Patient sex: M
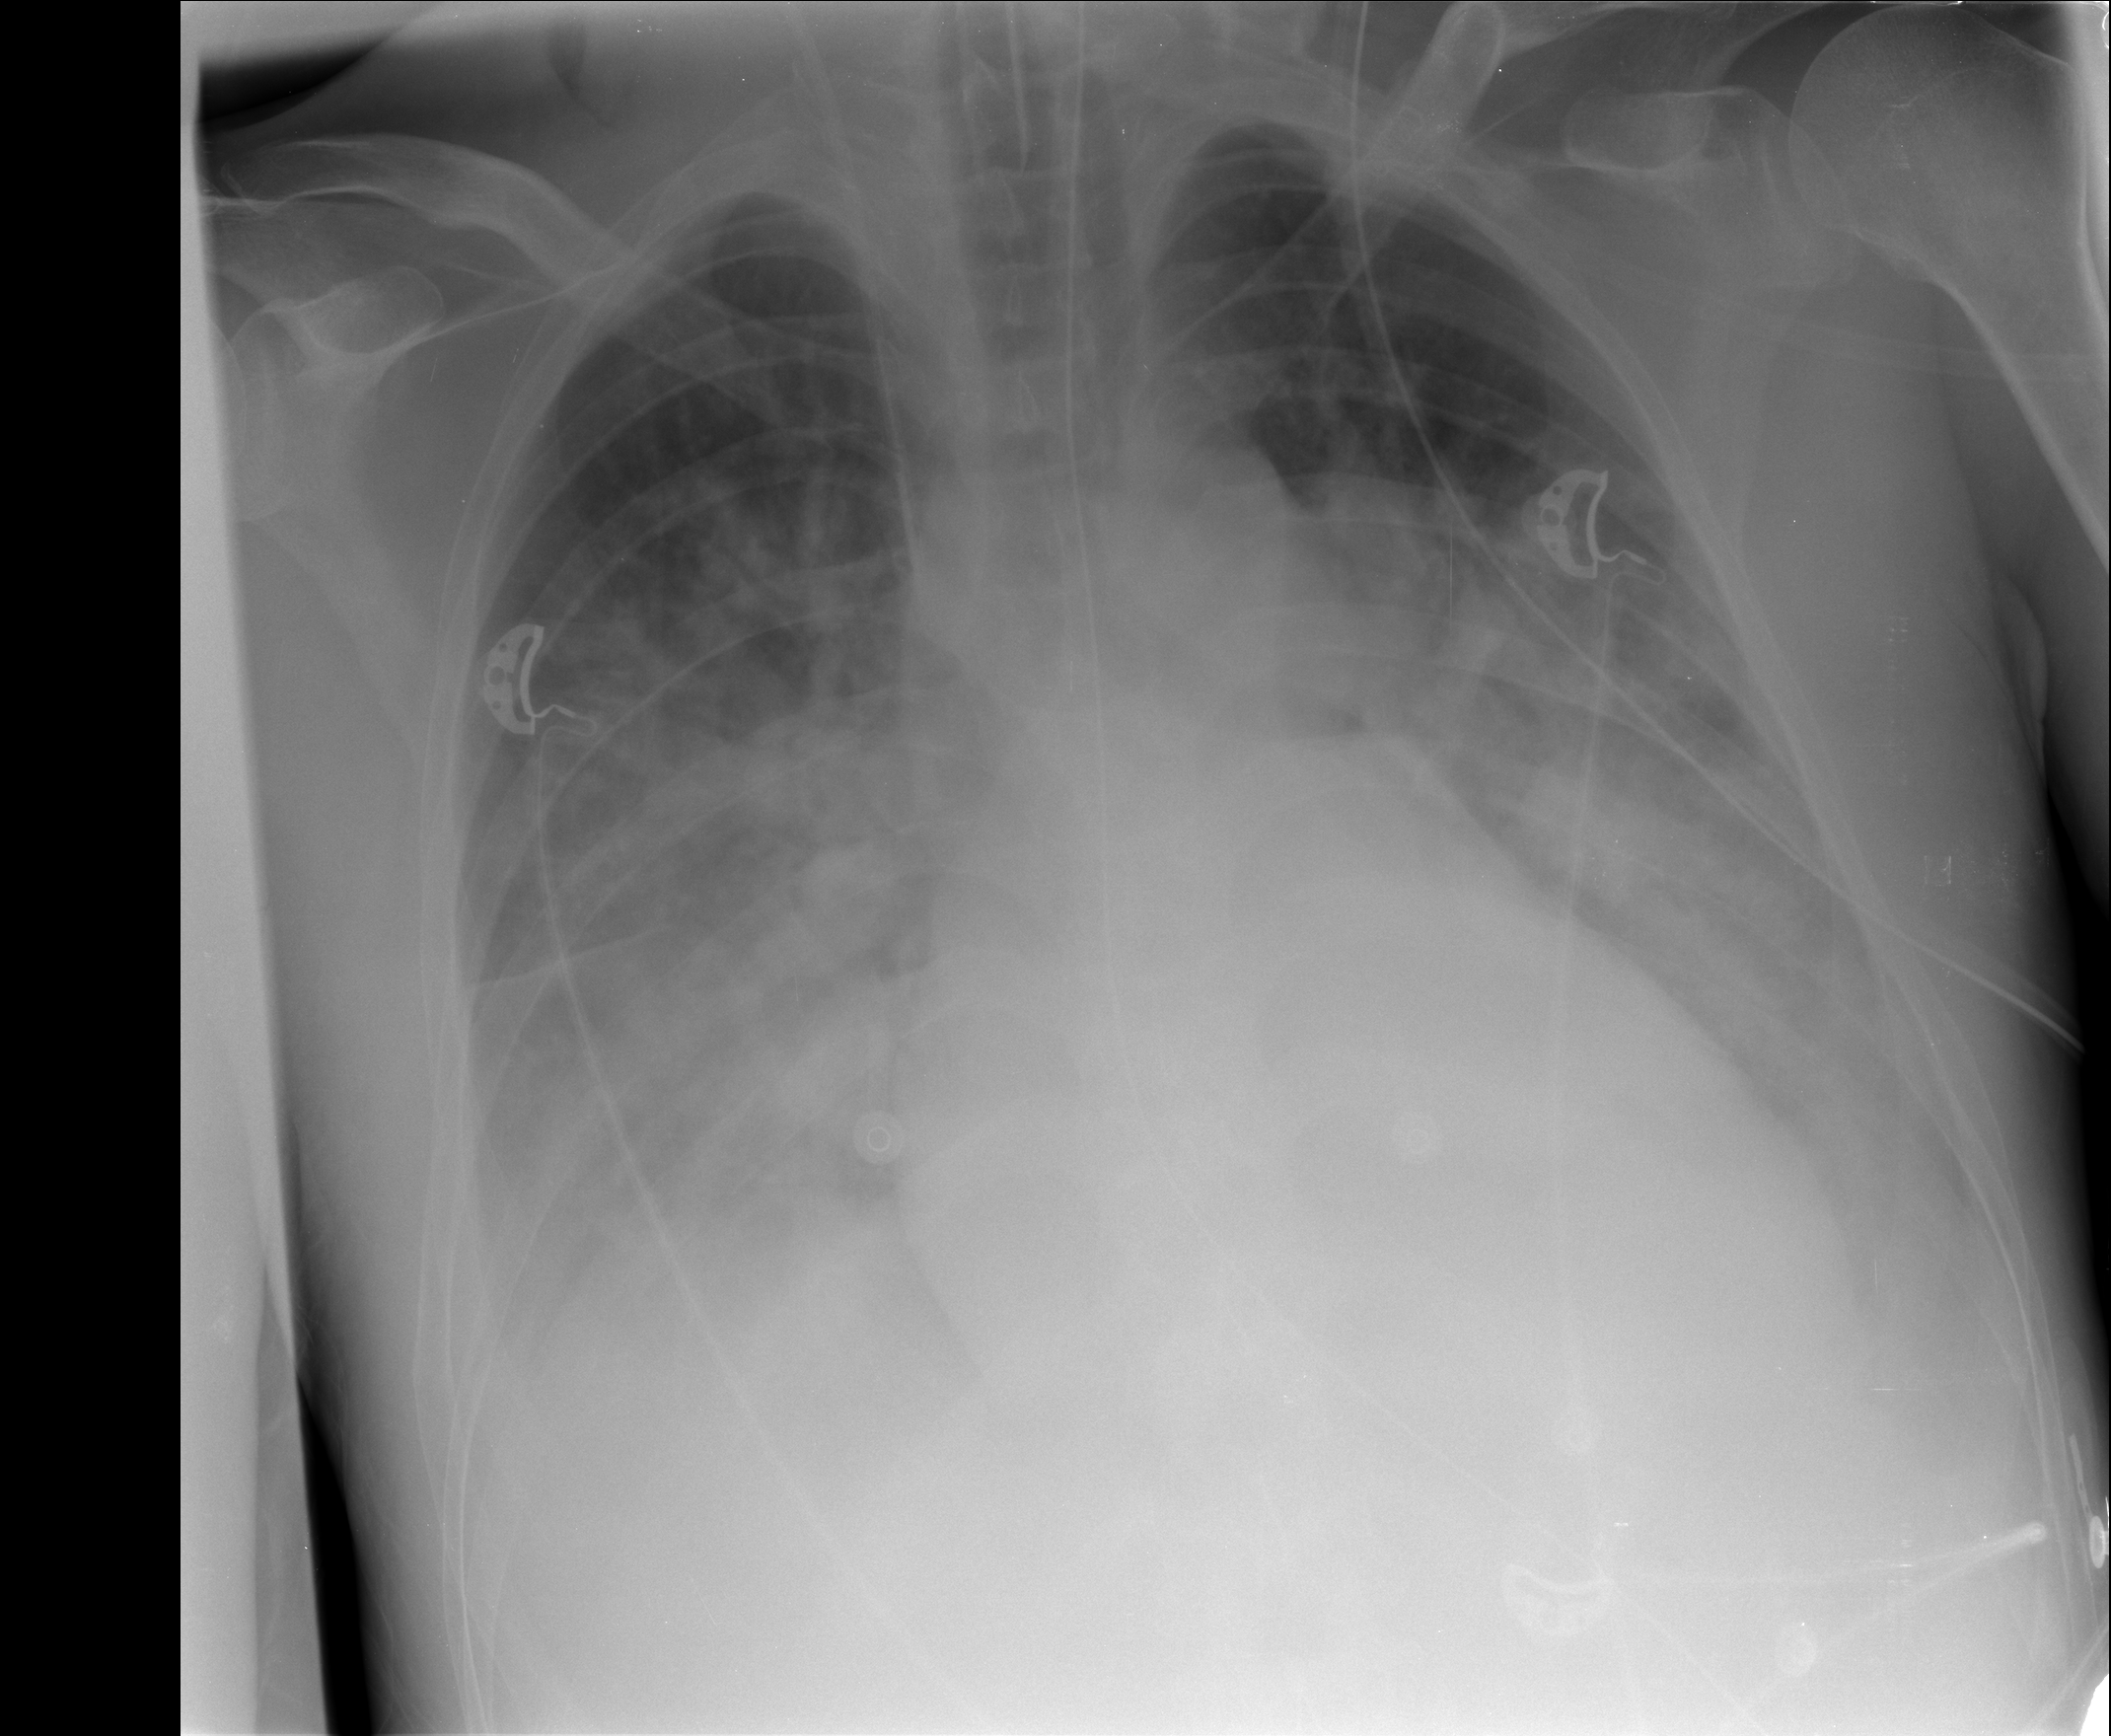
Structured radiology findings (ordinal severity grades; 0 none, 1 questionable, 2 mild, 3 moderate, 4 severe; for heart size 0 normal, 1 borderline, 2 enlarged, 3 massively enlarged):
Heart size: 2
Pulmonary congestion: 3
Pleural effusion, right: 2
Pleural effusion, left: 0
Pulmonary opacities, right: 2
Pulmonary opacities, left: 0
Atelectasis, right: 2
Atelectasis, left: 0